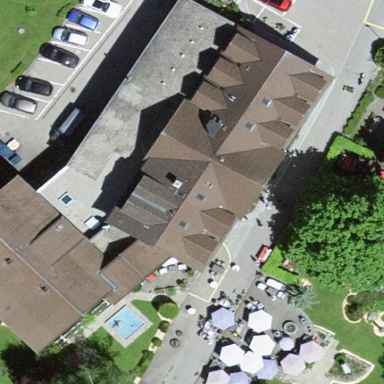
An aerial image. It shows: Building that functions as both restaurant and hotel.